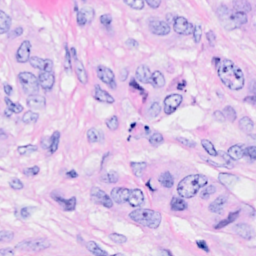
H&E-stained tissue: Breast